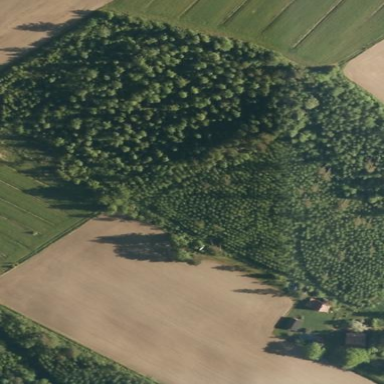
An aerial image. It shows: Forest area.